Question: I have a simple game that I'm trying to do for learning purposes, but Matrices are a bit hard, especially in DirectX.
I currently have a tilesystem that renders tiles at the screen and a character position at the center (on startup)
When the player move to the left, the ground should move to the right so he's always at the center of the screen. I use a Sprite to transform the Tiles and the player, but having trouble because the ground is moving and the player stands still on the ground still positioned at the center.
This is a topdown 2D game so I only need to transform Position (and perhaps rotation)
My Camera class has this method:
'''
D3DXMatrixTransformation2D(&View, NULL, 0, &Scale, &Center, D3DXToRadian(Rotation), &Position);
'''
I've also tried (for the Camera):
'''
D3DXMatrixTranslation(&View, Position.x, Position.y, 0);
'''
then when I render the ground sprite I set it to transform to the camera, but the Player has it's own Matrix that I use when he's moving.
Exactly like the one above but with his position, rotation and such...
What am I missing and what do I need?
I only have a tilesystem that fits the width/height of the screen so I should see when he's moving but he's standing still at the center and the ground and the player is moving.
Do I need to invert the matrix so that the ground moves in the opposite direction?

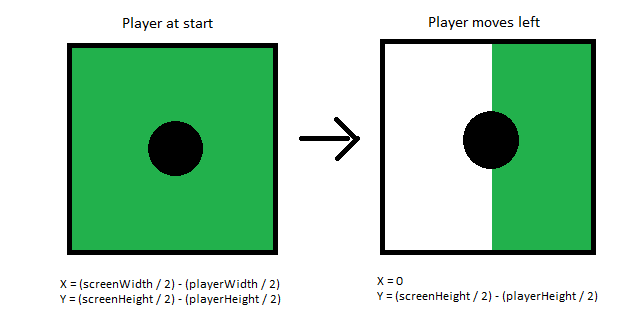
Answer: With the help of people at the chat I realized what the problem was with my system, altough I tried similiar things but probably in the wrong way / order.
For a simple 2D TopDown camera with just positioning:
Camera2D Translation:
'''
D3DXMatrixTranslation(&CameraView, Position.x, Position.y, 0);
'''
For each object in the camera's view:
'''
D3DXMATRIX ObjectWorld;
D3DXMatrixTransformation2D(&ObjectWorld, NULL, 0, NULL, NULL, 0, &Position);
D3DXMATRIX Translation;
D3DXMatrixMultiply(&Translation, ObjectWorld, CameraView);
'''
and then to render the sprite:
'''
sprite->SetTransform(&Translation);
sprite->Draw(Texture, NULL, NULL, NULL, Color);
'''
altough this method requires me to move the camera in the opposite direction that the player is moving, so if player is moving +100, the camera should move -100 to still be positioned at the same location relative to the player.